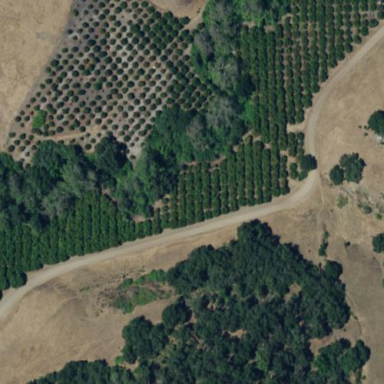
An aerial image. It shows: Orchard.